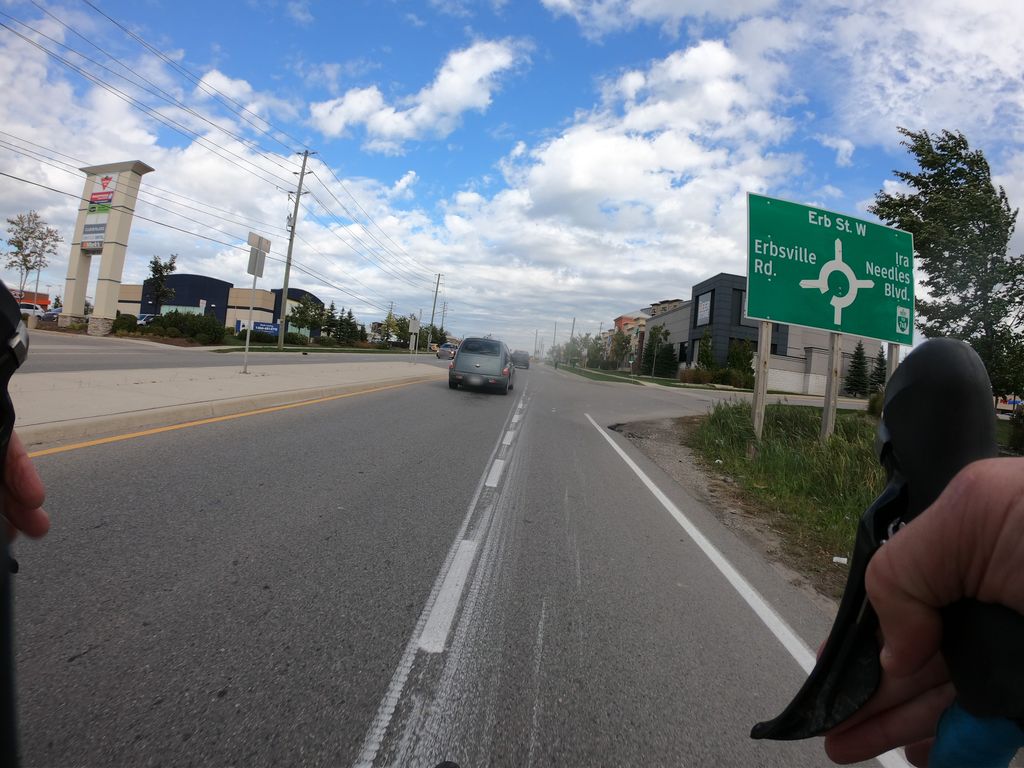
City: kitchener-waterloo